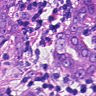
Metastatic tissue present: yes